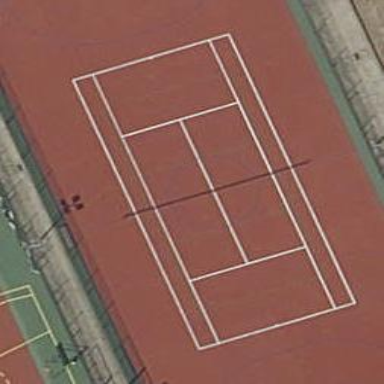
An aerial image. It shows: Pitch for futsal and tennis sports activities.